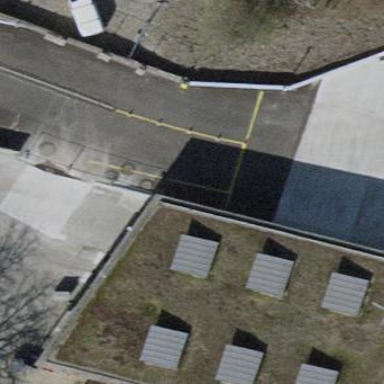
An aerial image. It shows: View of roof of building.